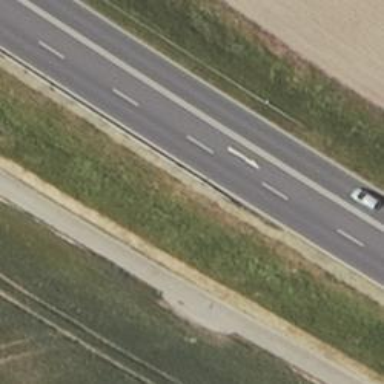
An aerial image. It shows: Asphalt motorroad with trunk classification.